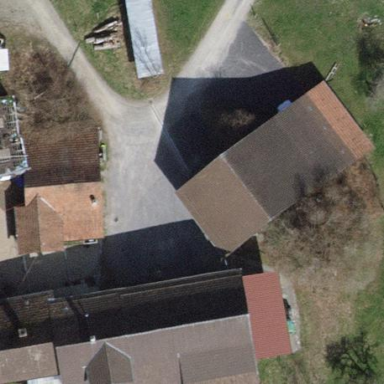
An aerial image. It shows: Farmyard area.